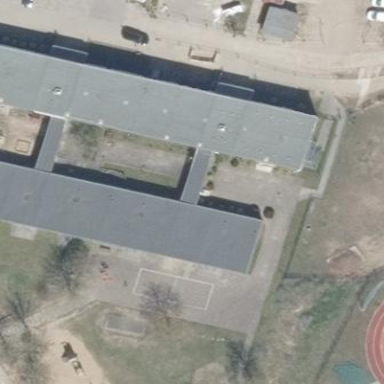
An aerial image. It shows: Kindergarten building.